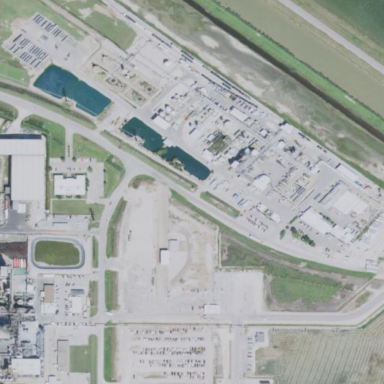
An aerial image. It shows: Industrial area with chemical facilities.